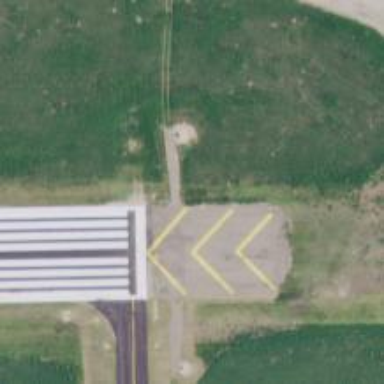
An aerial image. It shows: Asphalt runway at the airport.